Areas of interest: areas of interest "Shopping Mall"
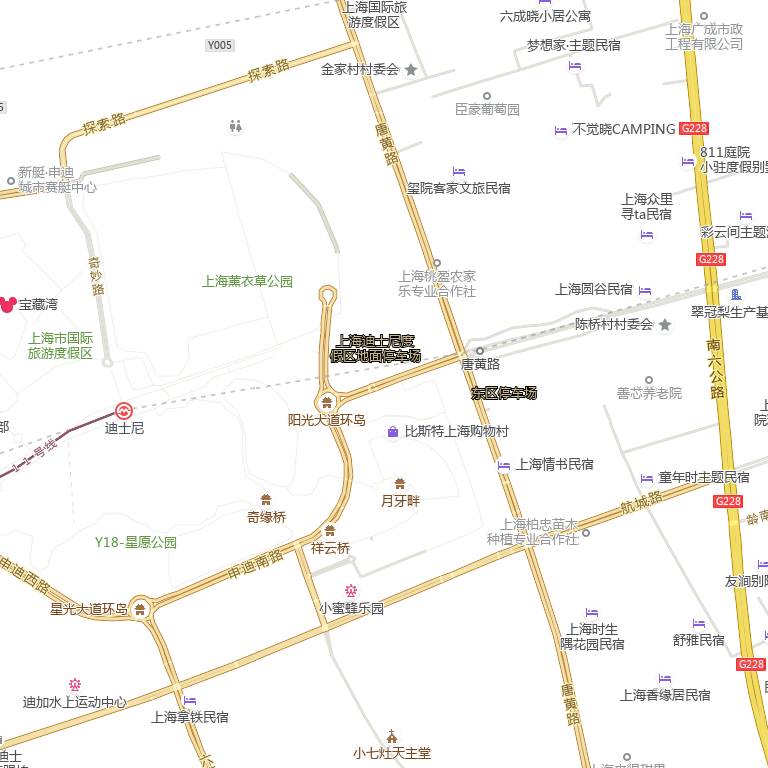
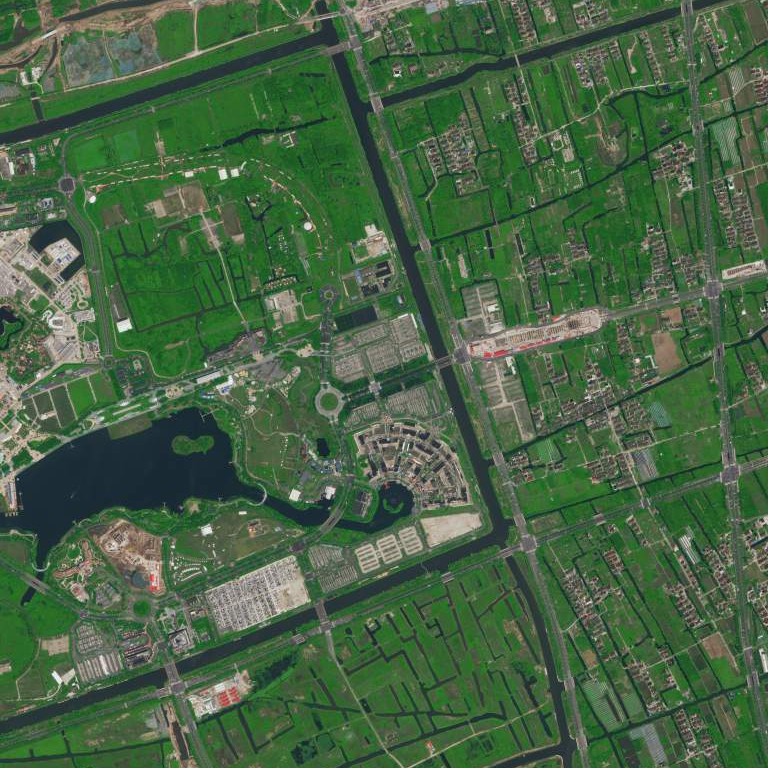